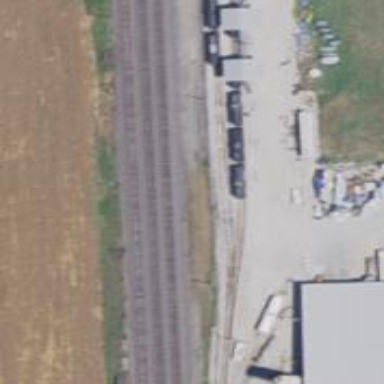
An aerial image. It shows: Railway spur service.